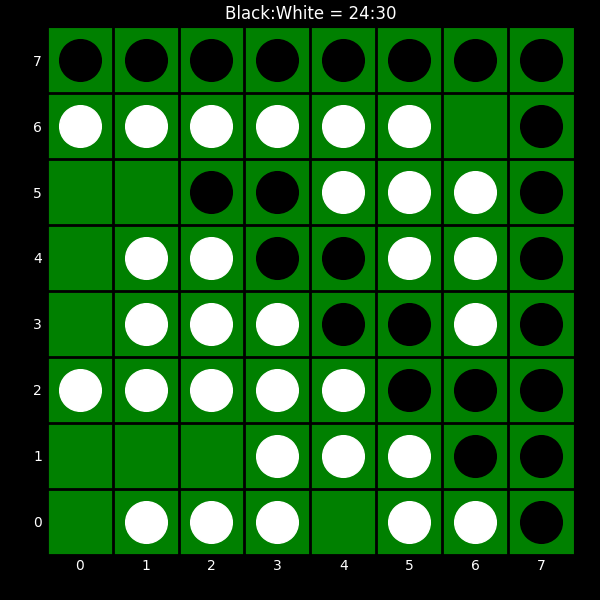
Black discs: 24
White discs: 30